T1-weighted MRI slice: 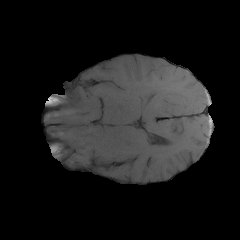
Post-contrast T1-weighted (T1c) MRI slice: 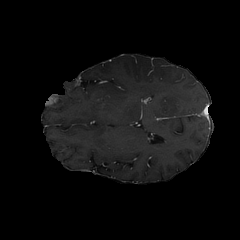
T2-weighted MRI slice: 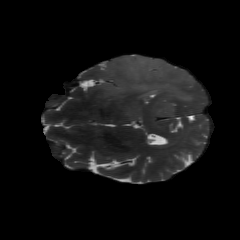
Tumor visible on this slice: yes